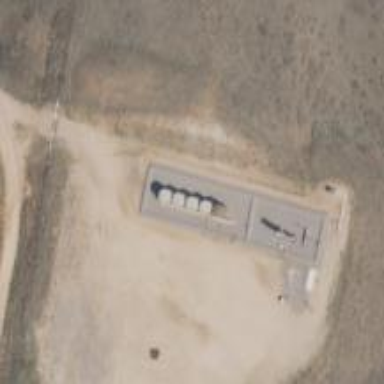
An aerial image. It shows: Storage tank with man-made structure.